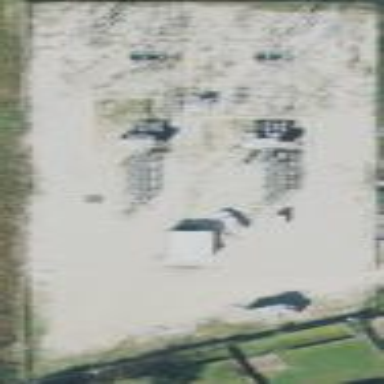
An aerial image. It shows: Outdoor distribution substation protected by fence.